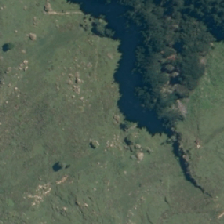
Land cover: high_producing_grassland